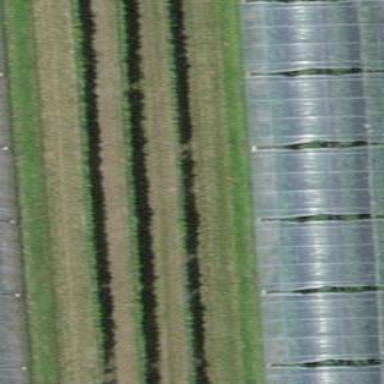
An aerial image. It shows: Greenhouse.